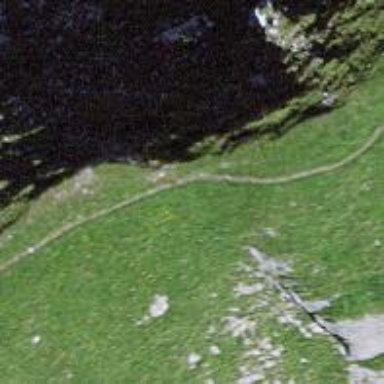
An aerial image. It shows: Cliff in nature.